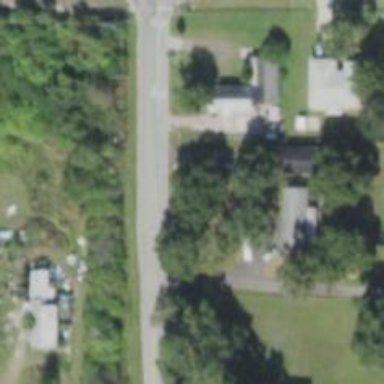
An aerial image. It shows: Driveway leading to service road.